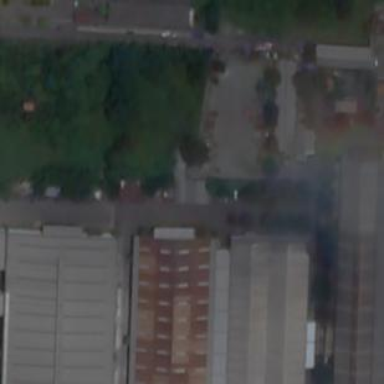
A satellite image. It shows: Industrial area.